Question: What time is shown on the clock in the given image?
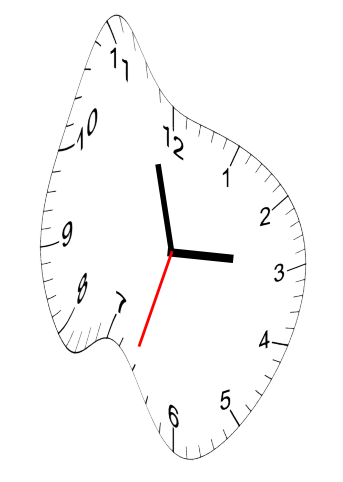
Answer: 02:57:33